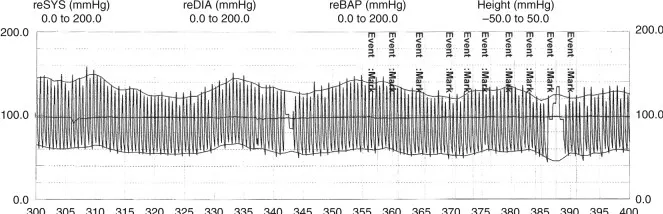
Absent heart rate response to controlled deep breathing (six breaths per minute). Event mark: recording during controlled deep breathing.
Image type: electrography (ekg)